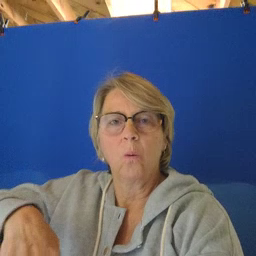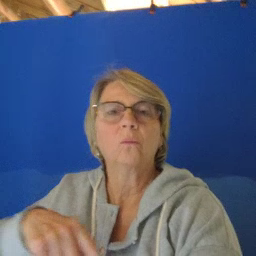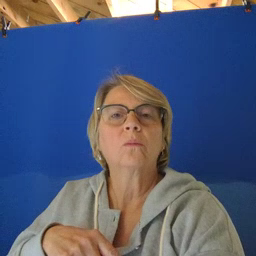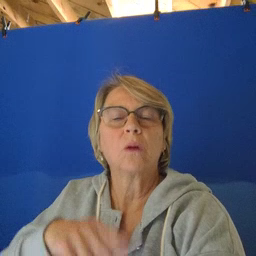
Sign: down